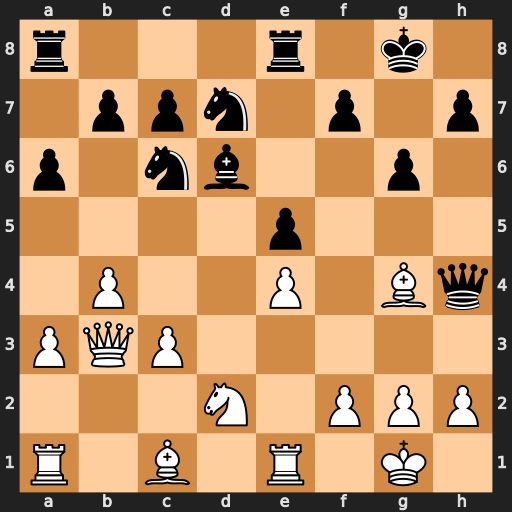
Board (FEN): r3r1k1/1ppn1p1p/p1nb2p1/4p3/1P2P1Bq/PQP5/3N1PPP/R1B1R1K1
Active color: w
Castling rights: -
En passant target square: -
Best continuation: Bxd7